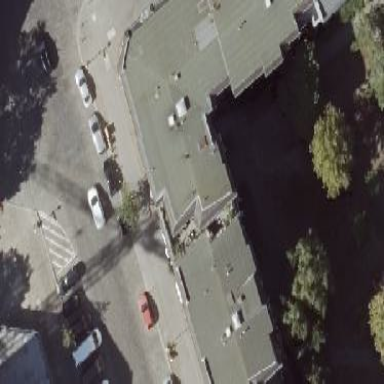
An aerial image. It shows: Apartments building with green roof.